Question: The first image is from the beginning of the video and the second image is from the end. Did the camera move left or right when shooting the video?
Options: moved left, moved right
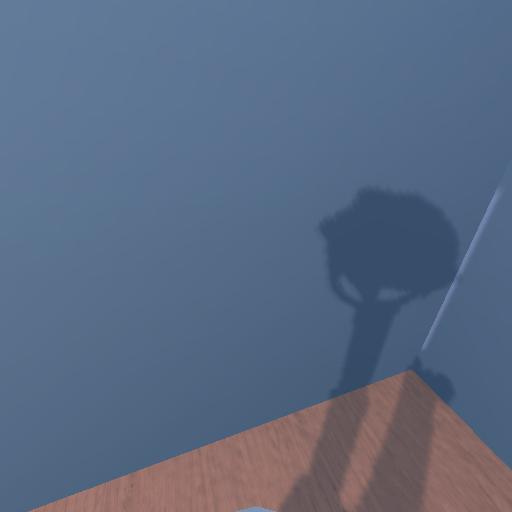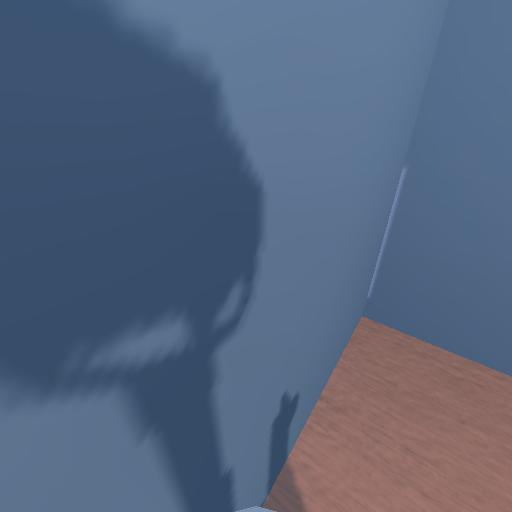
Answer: moved left